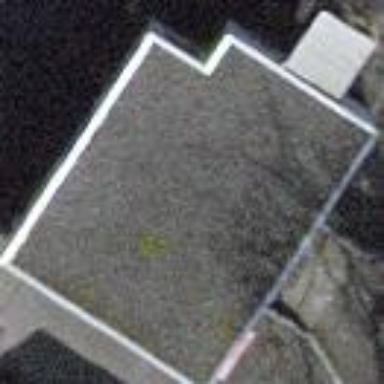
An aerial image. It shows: Industrial building.